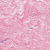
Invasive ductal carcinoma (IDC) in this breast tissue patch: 0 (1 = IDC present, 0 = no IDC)